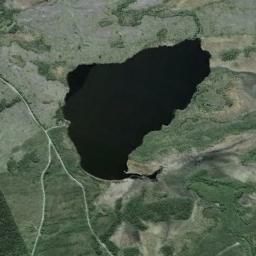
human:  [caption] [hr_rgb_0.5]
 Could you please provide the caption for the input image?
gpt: The lake in the picture looks like a triangle .

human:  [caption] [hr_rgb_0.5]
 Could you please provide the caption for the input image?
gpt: The blue lake with approximate triangular shape is surrounded by green land .

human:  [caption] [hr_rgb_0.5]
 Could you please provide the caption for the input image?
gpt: There are several roads on either side of the lake .

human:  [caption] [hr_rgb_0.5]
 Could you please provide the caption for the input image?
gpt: The lake lies on a flat ground covered with vegetation and the water is dark blue .

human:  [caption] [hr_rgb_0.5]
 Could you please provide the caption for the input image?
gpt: There are meadows and rivers beside the lake .